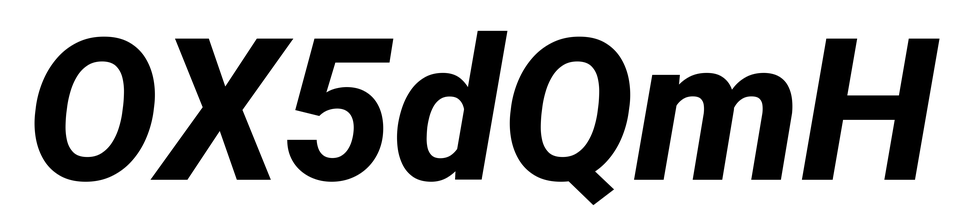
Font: Roboto-Italic_ExtraBold_Italic